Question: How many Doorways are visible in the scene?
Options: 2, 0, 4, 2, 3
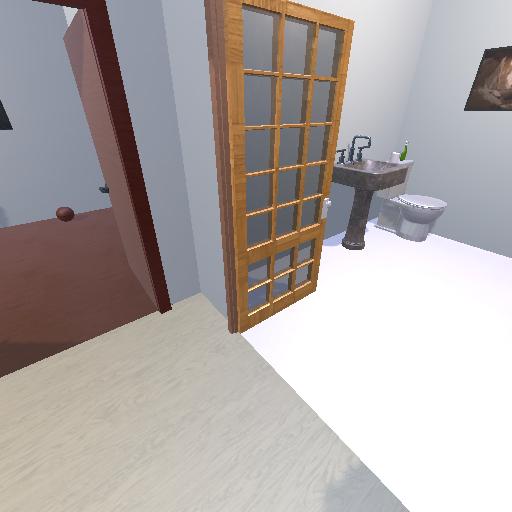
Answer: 2